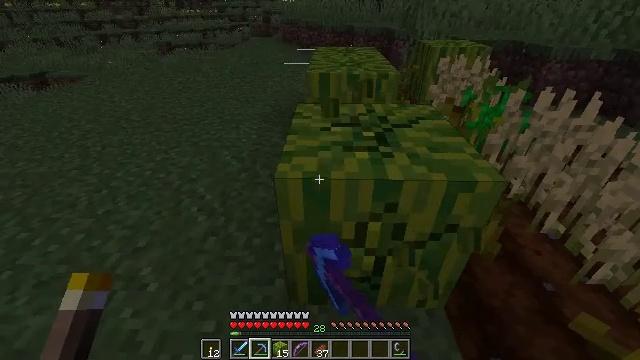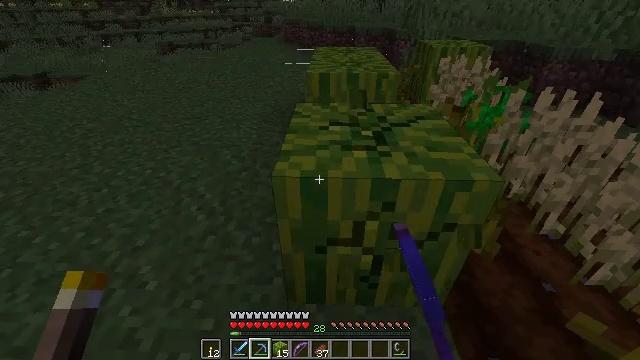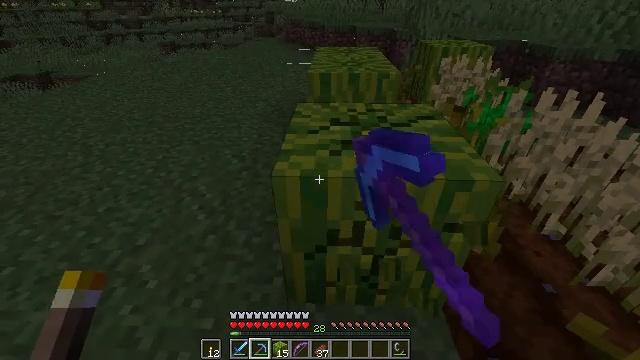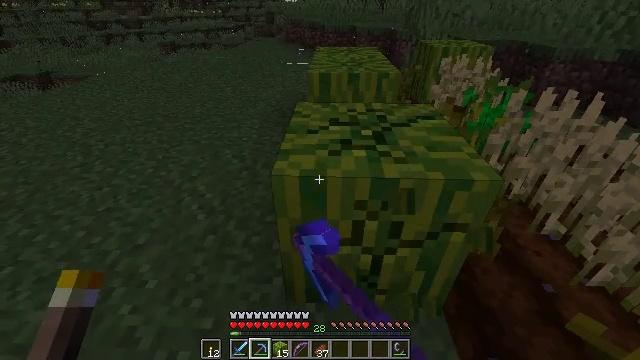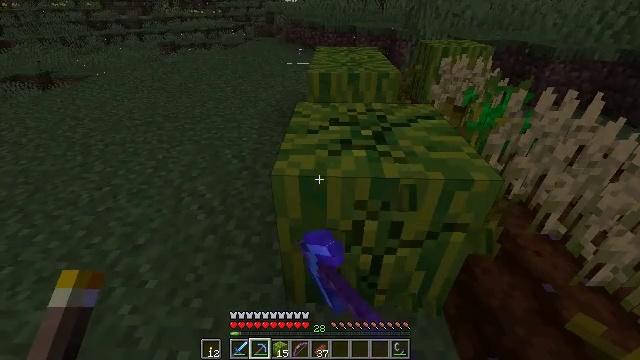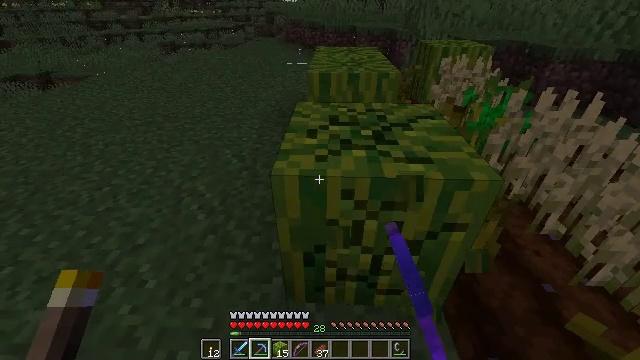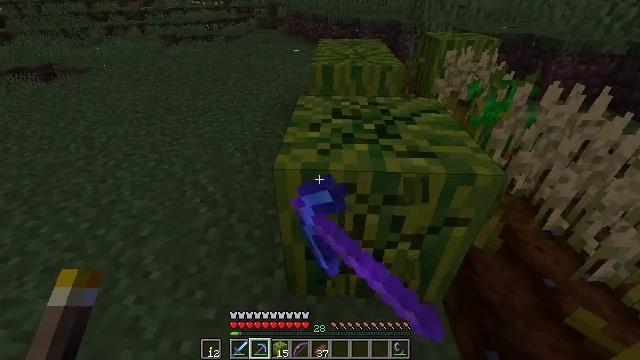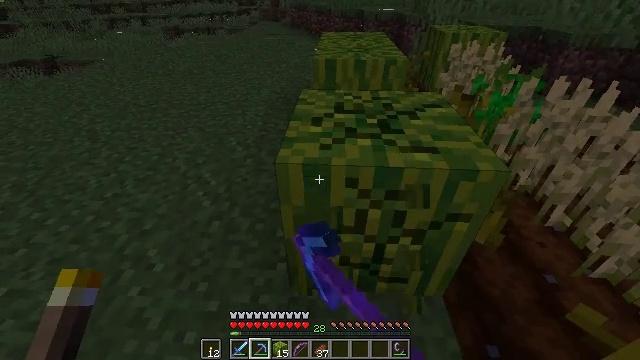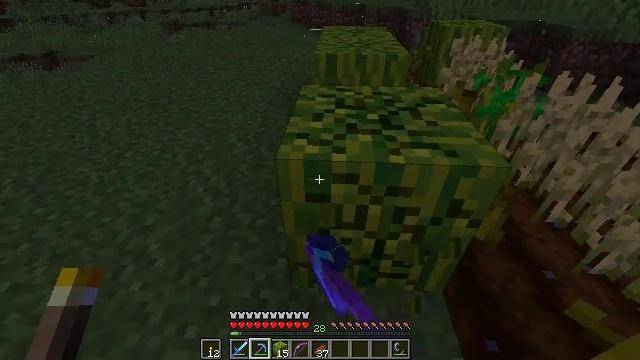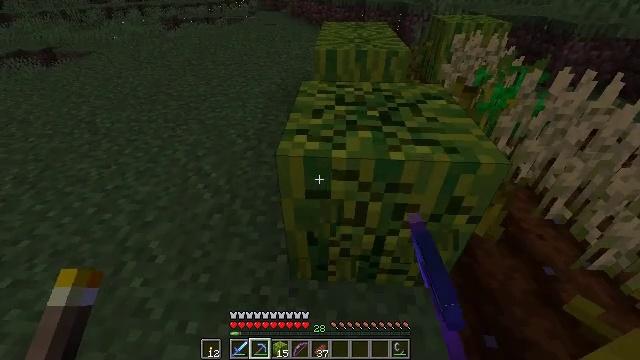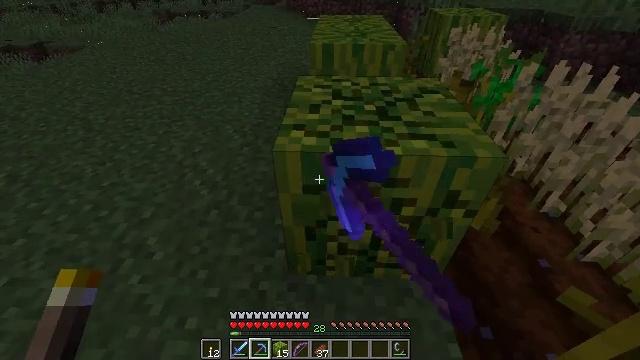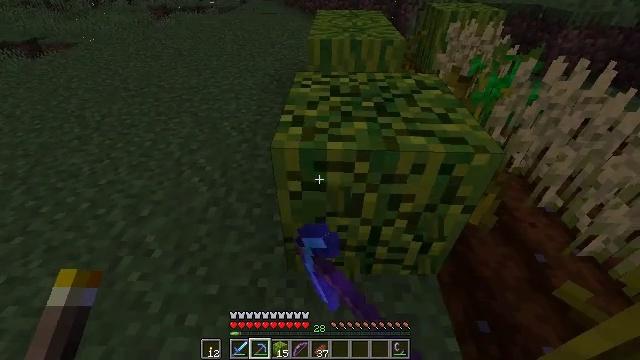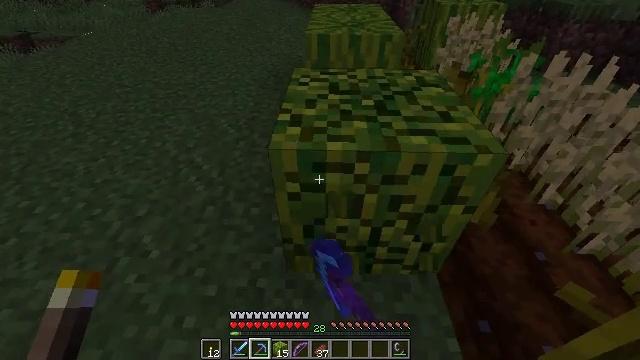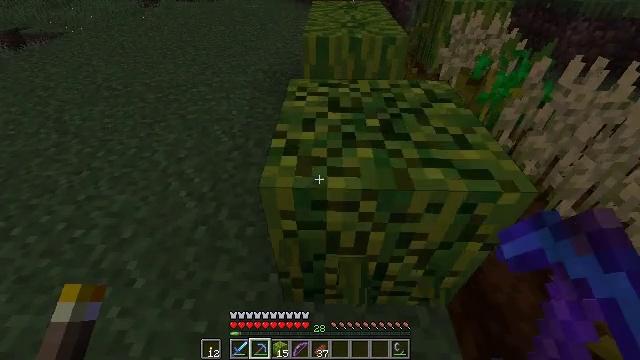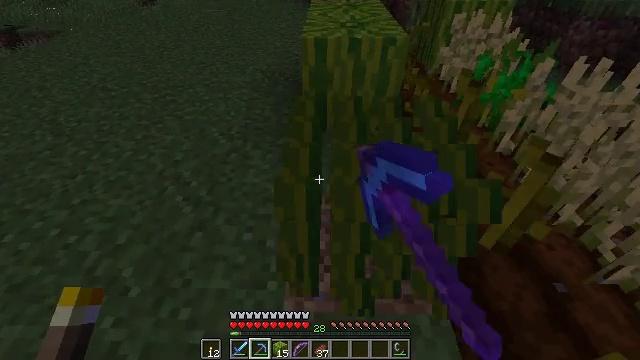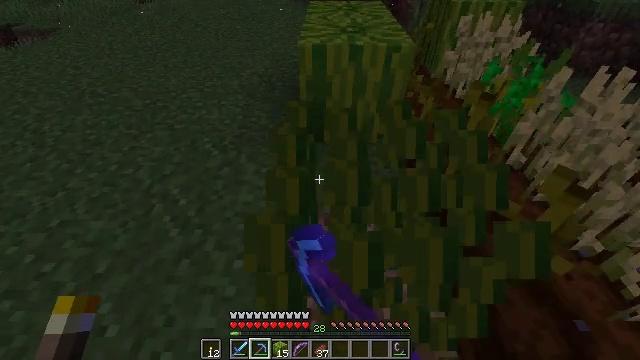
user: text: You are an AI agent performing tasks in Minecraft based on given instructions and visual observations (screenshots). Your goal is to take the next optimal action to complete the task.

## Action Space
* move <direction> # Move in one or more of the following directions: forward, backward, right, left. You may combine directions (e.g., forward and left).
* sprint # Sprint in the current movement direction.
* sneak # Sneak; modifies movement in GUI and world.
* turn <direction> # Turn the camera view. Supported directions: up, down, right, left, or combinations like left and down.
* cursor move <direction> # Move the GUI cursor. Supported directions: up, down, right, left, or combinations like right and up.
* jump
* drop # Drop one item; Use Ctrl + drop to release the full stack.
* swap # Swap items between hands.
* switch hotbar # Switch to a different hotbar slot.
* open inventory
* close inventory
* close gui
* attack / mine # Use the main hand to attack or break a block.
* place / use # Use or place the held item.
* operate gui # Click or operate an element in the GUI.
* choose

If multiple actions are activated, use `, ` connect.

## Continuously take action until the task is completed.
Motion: motion action
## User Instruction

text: Gather melon for food.
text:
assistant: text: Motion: attack / mine
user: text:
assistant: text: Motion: attack / mine
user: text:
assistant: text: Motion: attack / mine
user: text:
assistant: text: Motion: attack / mine
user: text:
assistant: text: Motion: attack / mine
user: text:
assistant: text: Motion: turn down, attack / mine
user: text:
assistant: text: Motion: turn down, attack / mine
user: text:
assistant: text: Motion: attack / mine
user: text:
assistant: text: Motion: attack / mine
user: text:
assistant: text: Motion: turn down, attack / mine
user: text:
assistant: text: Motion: attack / mine
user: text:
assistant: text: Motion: move forward, turn down, attack / mine
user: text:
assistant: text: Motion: move forward, attack / mine
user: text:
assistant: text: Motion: move forward, attack / mine
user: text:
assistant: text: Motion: move forward, attack / mine
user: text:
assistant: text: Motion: move forward, attack / mine
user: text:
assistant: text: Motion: move forward, turn down, attack / mine
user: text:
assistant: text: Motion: move forward, turn down, attack / mine
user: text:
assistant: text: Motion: move forward, turn down, attack / mine
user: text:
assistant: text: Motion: move forward, turn down, attack / mine
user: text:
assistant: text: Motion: attack / mine
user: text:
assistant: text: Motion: attack / mine
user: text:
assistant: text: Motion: attack / mine
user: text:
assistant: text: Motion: attack / mine
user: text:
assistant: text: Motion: attack / mine
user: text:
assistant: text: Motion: attack / mine
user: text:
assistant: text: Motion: attack / mine
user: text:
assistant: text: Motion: attack / mine
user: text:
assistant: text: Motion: attack / mine
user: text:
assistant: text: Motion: attack / mine